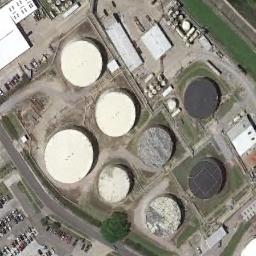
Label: storage_tank